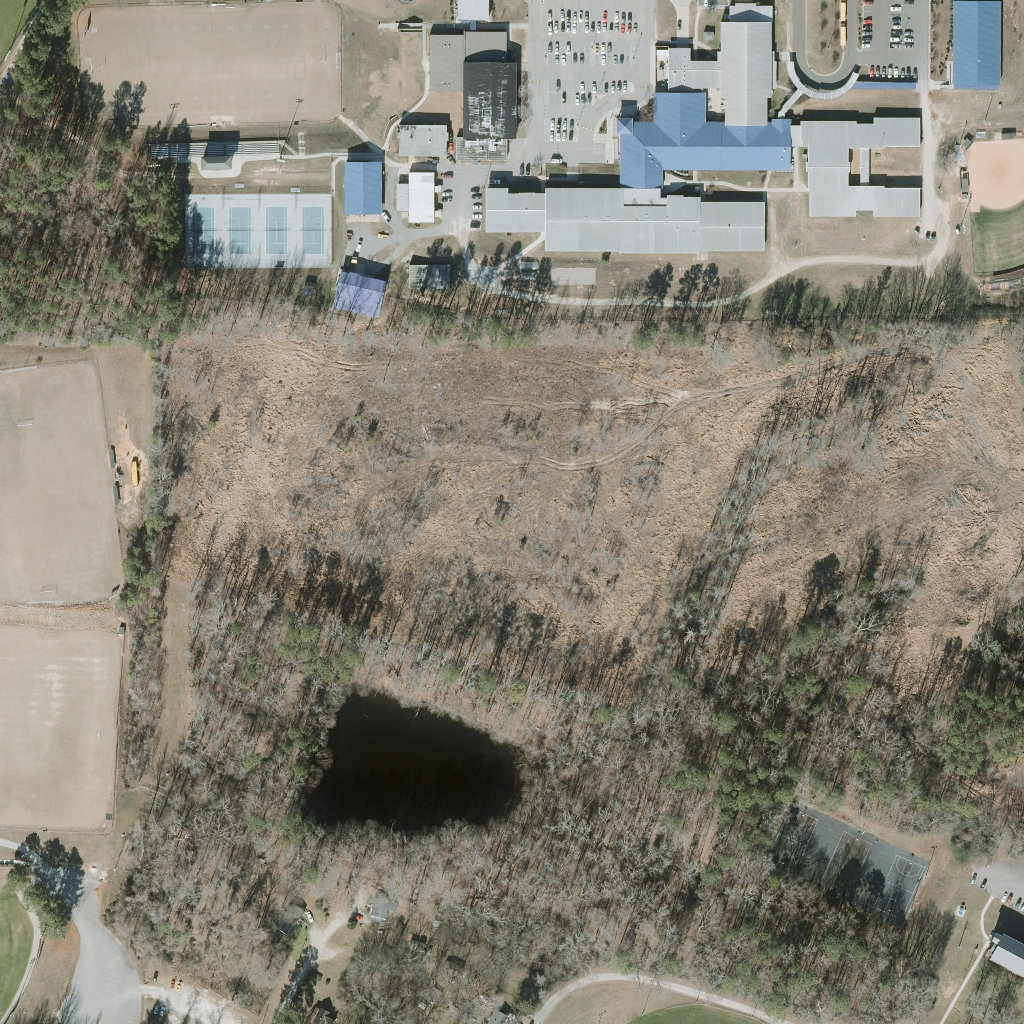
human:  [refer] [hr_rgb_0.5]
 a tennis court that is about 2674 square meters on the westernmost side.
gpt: <box>[[18, 18, 32, 26, 0]]</box>